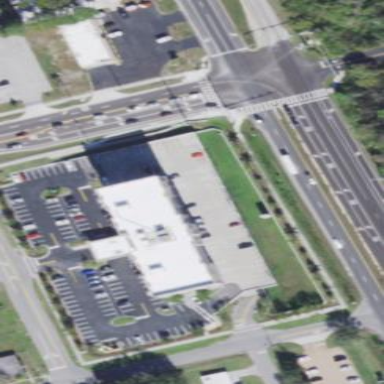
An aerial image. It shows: Commercial building.